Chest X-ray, AP view. Patient: 40 years old, sex M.
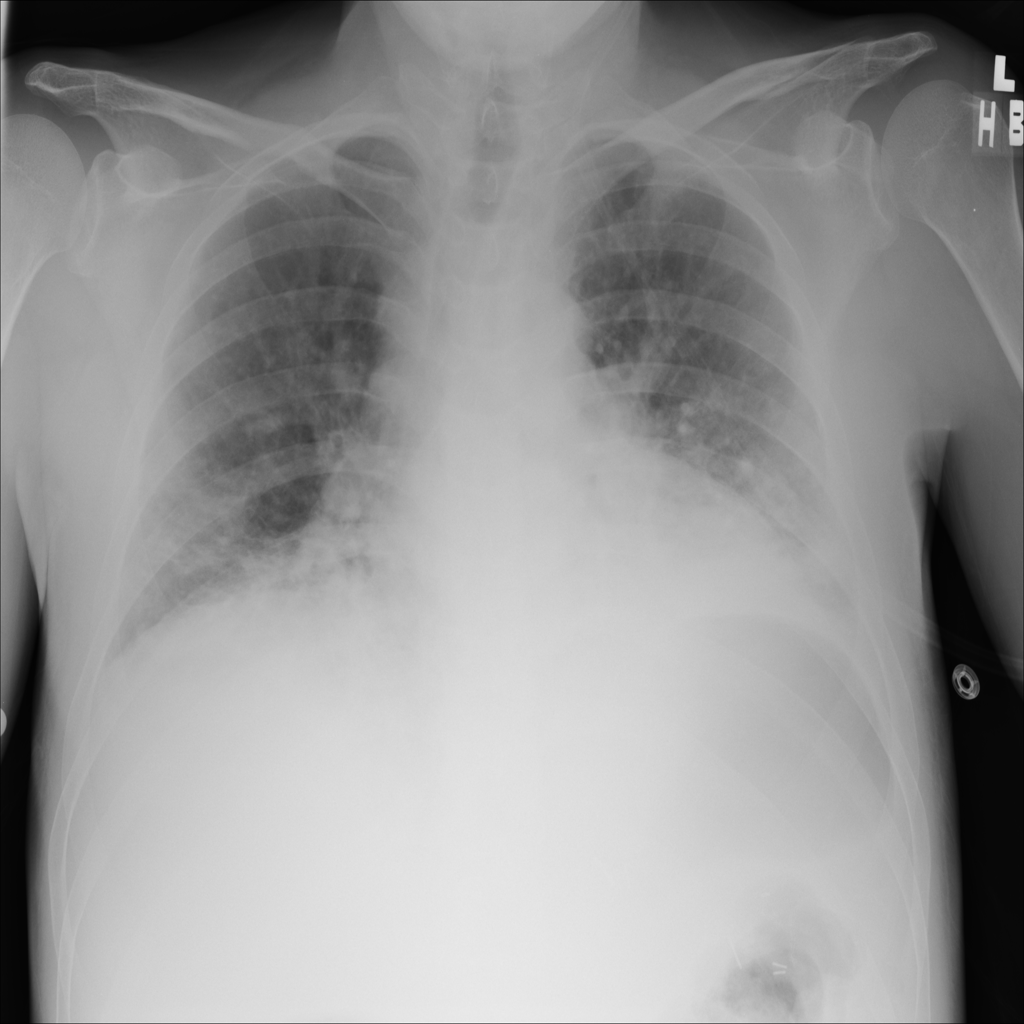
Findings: Consolidation